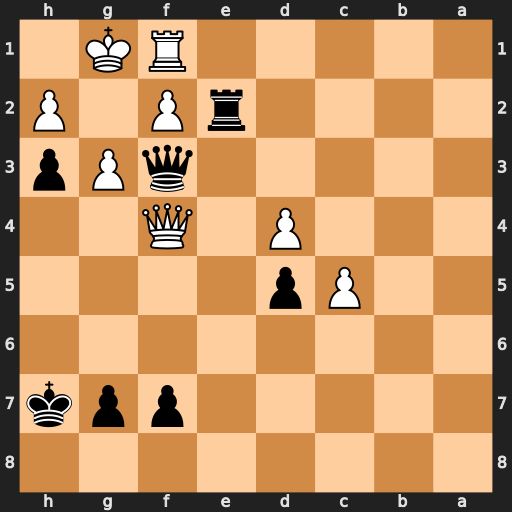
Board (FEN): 8/5ppk/8/2Pp4/3P1Q2/5qPp/4rP1P/5RK1
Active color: b
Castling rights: -
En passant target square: -
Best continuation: Qg2#